Field crop: maize
Growth stage: 2
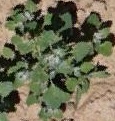
Species: chenopodium